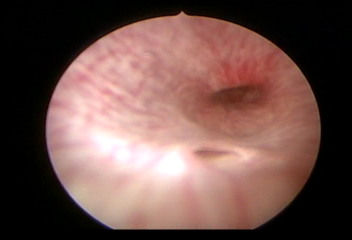
Modality: WLC
Class: Normal mucosa
Bladder cancer association: No